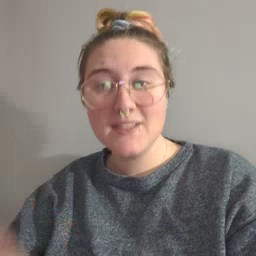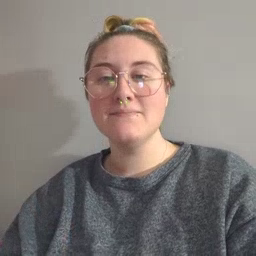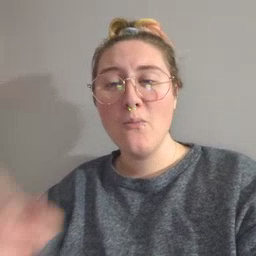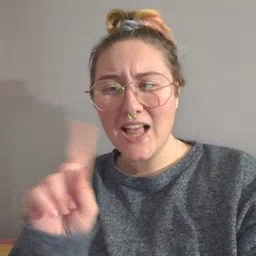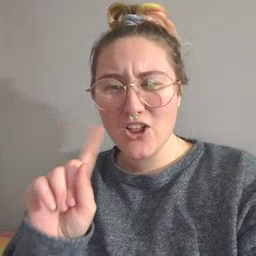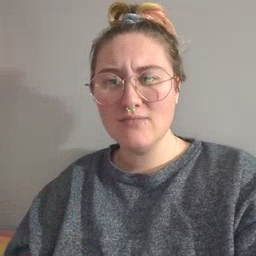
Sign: where